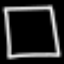
Label: square